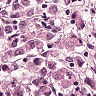
Metastatic tissue present: yes